Interaction volume radius: 5 \u00c5
Interaction volume height: 50 \u00c5
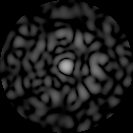
Disorder parameter: 0.8102